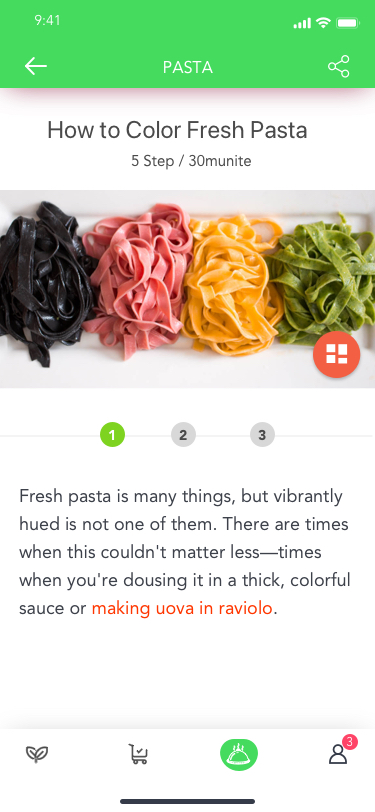
Text in this UI design:
Fresh pasta is many things, but vibrantly hued is not one of them. There are times when this couldn't matter less—times when you're dousing it in a thick, colorful sauce or making uova in raviolo.
1
2
3
How to Color Fresh Pasta
5 Step / 30munite